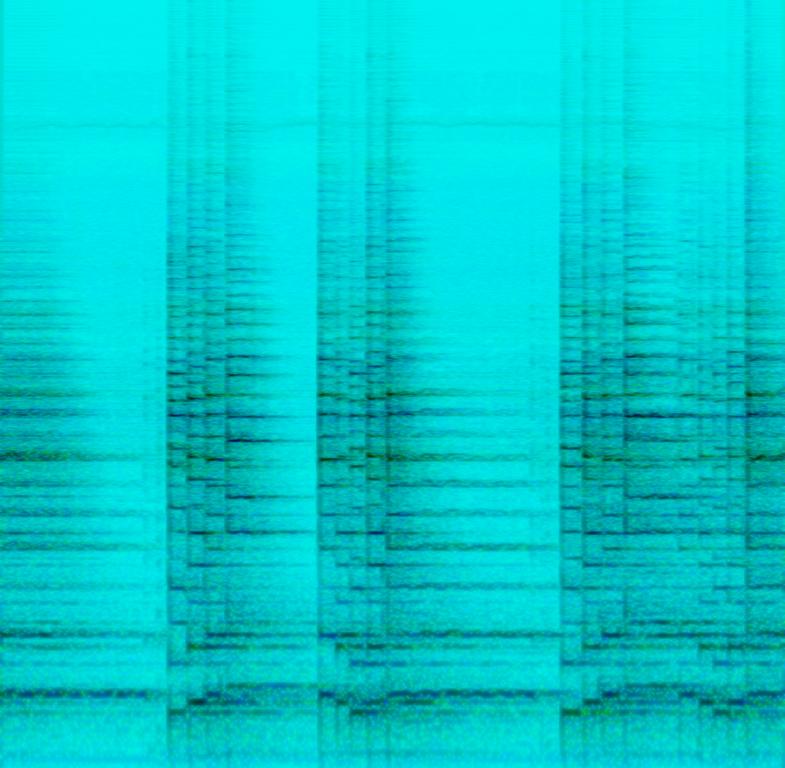
The low quality recording features a person trying out the guitar effect pedal while playing some melodies on an electric guitar. There are huge reverb effects in the first part of the loop and reverse effects in the second part. It sounds a bit noisy too.